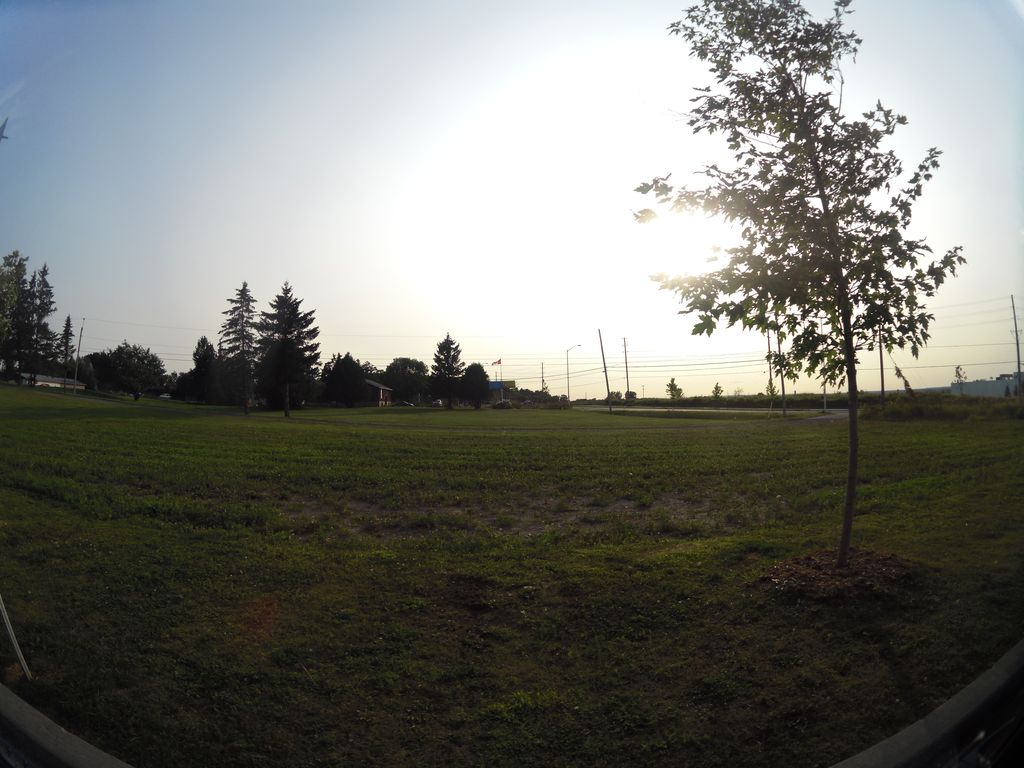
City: ottawa-gatineau